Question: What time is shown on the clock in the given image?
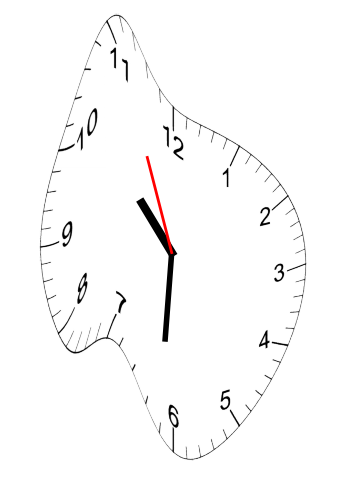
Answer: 10:30:56